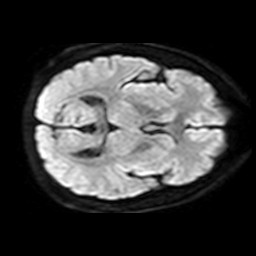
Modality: TRACE
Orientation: axial
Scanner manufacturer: philips
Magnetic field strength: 1.5 T
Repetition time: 3.107 s
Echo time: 0.06241 s